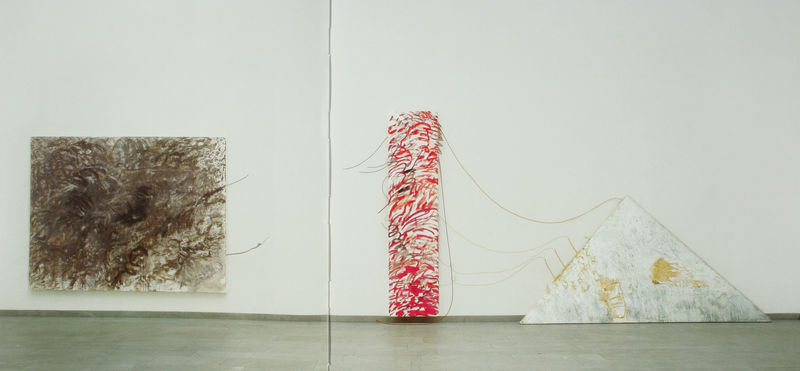
Titel: in ein ander über - oder Anstieg und Ende der Hoffnung
Künstler: Gerhard Hoehme
Standort: Düsseldorf
Institution: Gerhard und Magarete Hoehme-Stiftung
Schlagwörter: weiß, dreieck, gelb, ocker, braun, grau, raum, schwarz, zimmer, rot, wand, boden, schnüre, drei, papier, leine, abstrakt, modern, grafik, linien, seile, striche, abstraktion, rechteck, linie, kabel, seil, ausstellung, schnurr, museum, pyramide, quadrat, installation, schnürre, weiß rot